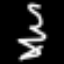
Label: squiggle